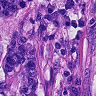
Metastatic tissue present: yes